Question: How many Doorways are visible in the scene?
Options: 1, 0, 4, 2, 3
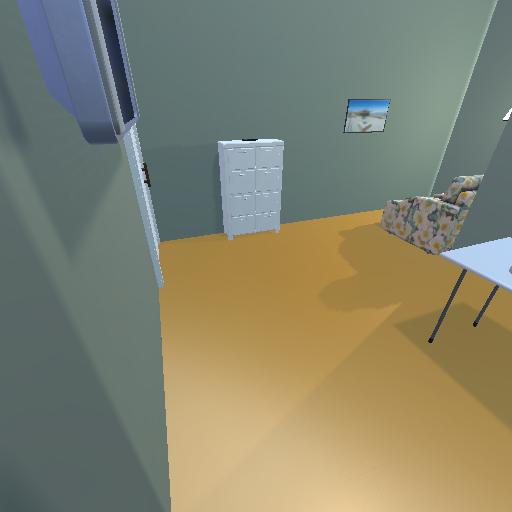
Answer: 1